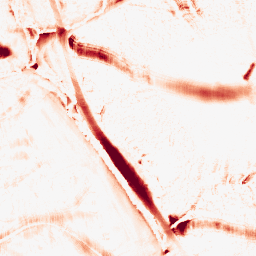
Category: morphological
Decomposition family: morphological_ellipse
Decomposition parameters: operation: opening
width: 30
height: 20
Upsampling method: cubic_catmull_rom
Upsampling parameters: scale: 4
Upsampling scale: 4